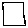
Label: square